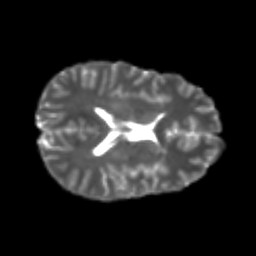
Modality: T2w
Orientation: axial
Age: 24
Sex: male
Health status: healthy
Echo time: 0.074 s